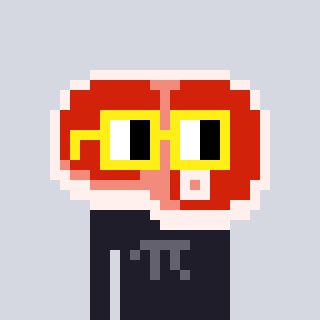
a pixel art character with square yellow glasses, a steak-shaped head and a grayscale-colored body on a cool background